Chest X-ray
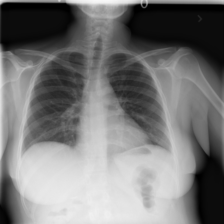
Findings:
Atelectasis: negative
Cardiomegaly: negative
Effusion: negative
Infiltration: negative
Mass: negative
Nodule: negative
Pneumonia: negative
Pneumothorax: negative
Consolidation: negative
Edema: negative
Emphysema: negative
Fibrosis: negative
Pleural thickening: negative
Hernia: negative